Interaction volume radius: 10 \u00c5
Interaction volume height: 20 \u00c5
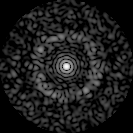
Disorder parameter: 0.8516